Question: I have a GWT+GAE project which is using spring security as well. The project was running fine before I migrate it to Maven. Now after its been converted to maven project eclipse is giving following error every time I try to build the proj.
> An internal error occurred during: "Loading descriptor for MyProj.".
org.eclipse.emf.ecore.xmi.FeatureNotFoundException: Feature
'system-properties' not found.
(platform:/resource/MyProj/src/main/webapp/WEB-INF/web.xml, 65, 22)
Eclipse version : Juno Service Release 1
OS : Ubuntu 12.04
Plugin : m2e maven plugin.
I tried disabling validations but still error is persisting. I also tried adding the system-properties tag in web.xml as suggested in error, but that too didn't help.
Interesting thing is that, I am able to run the project but this error on every build is very annoying.
Any help would really be appreciated. Thanks.

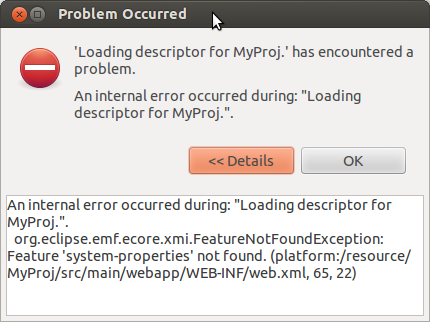
Answer: I have figured out the error. It its because was defined for the log property in web.xml which should ideally be in appengine-web.xml. After removing that property tag error has gone.